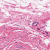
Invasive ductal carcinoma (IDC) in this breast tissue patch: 0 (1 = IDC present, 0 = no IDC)